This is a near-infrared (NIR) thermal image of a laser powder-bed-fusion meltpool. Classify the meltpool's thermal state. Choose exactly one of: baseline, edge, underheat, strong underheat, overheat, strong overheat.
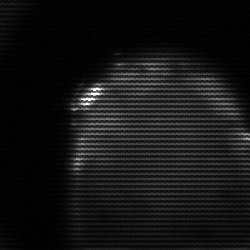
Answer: edge